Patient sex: M
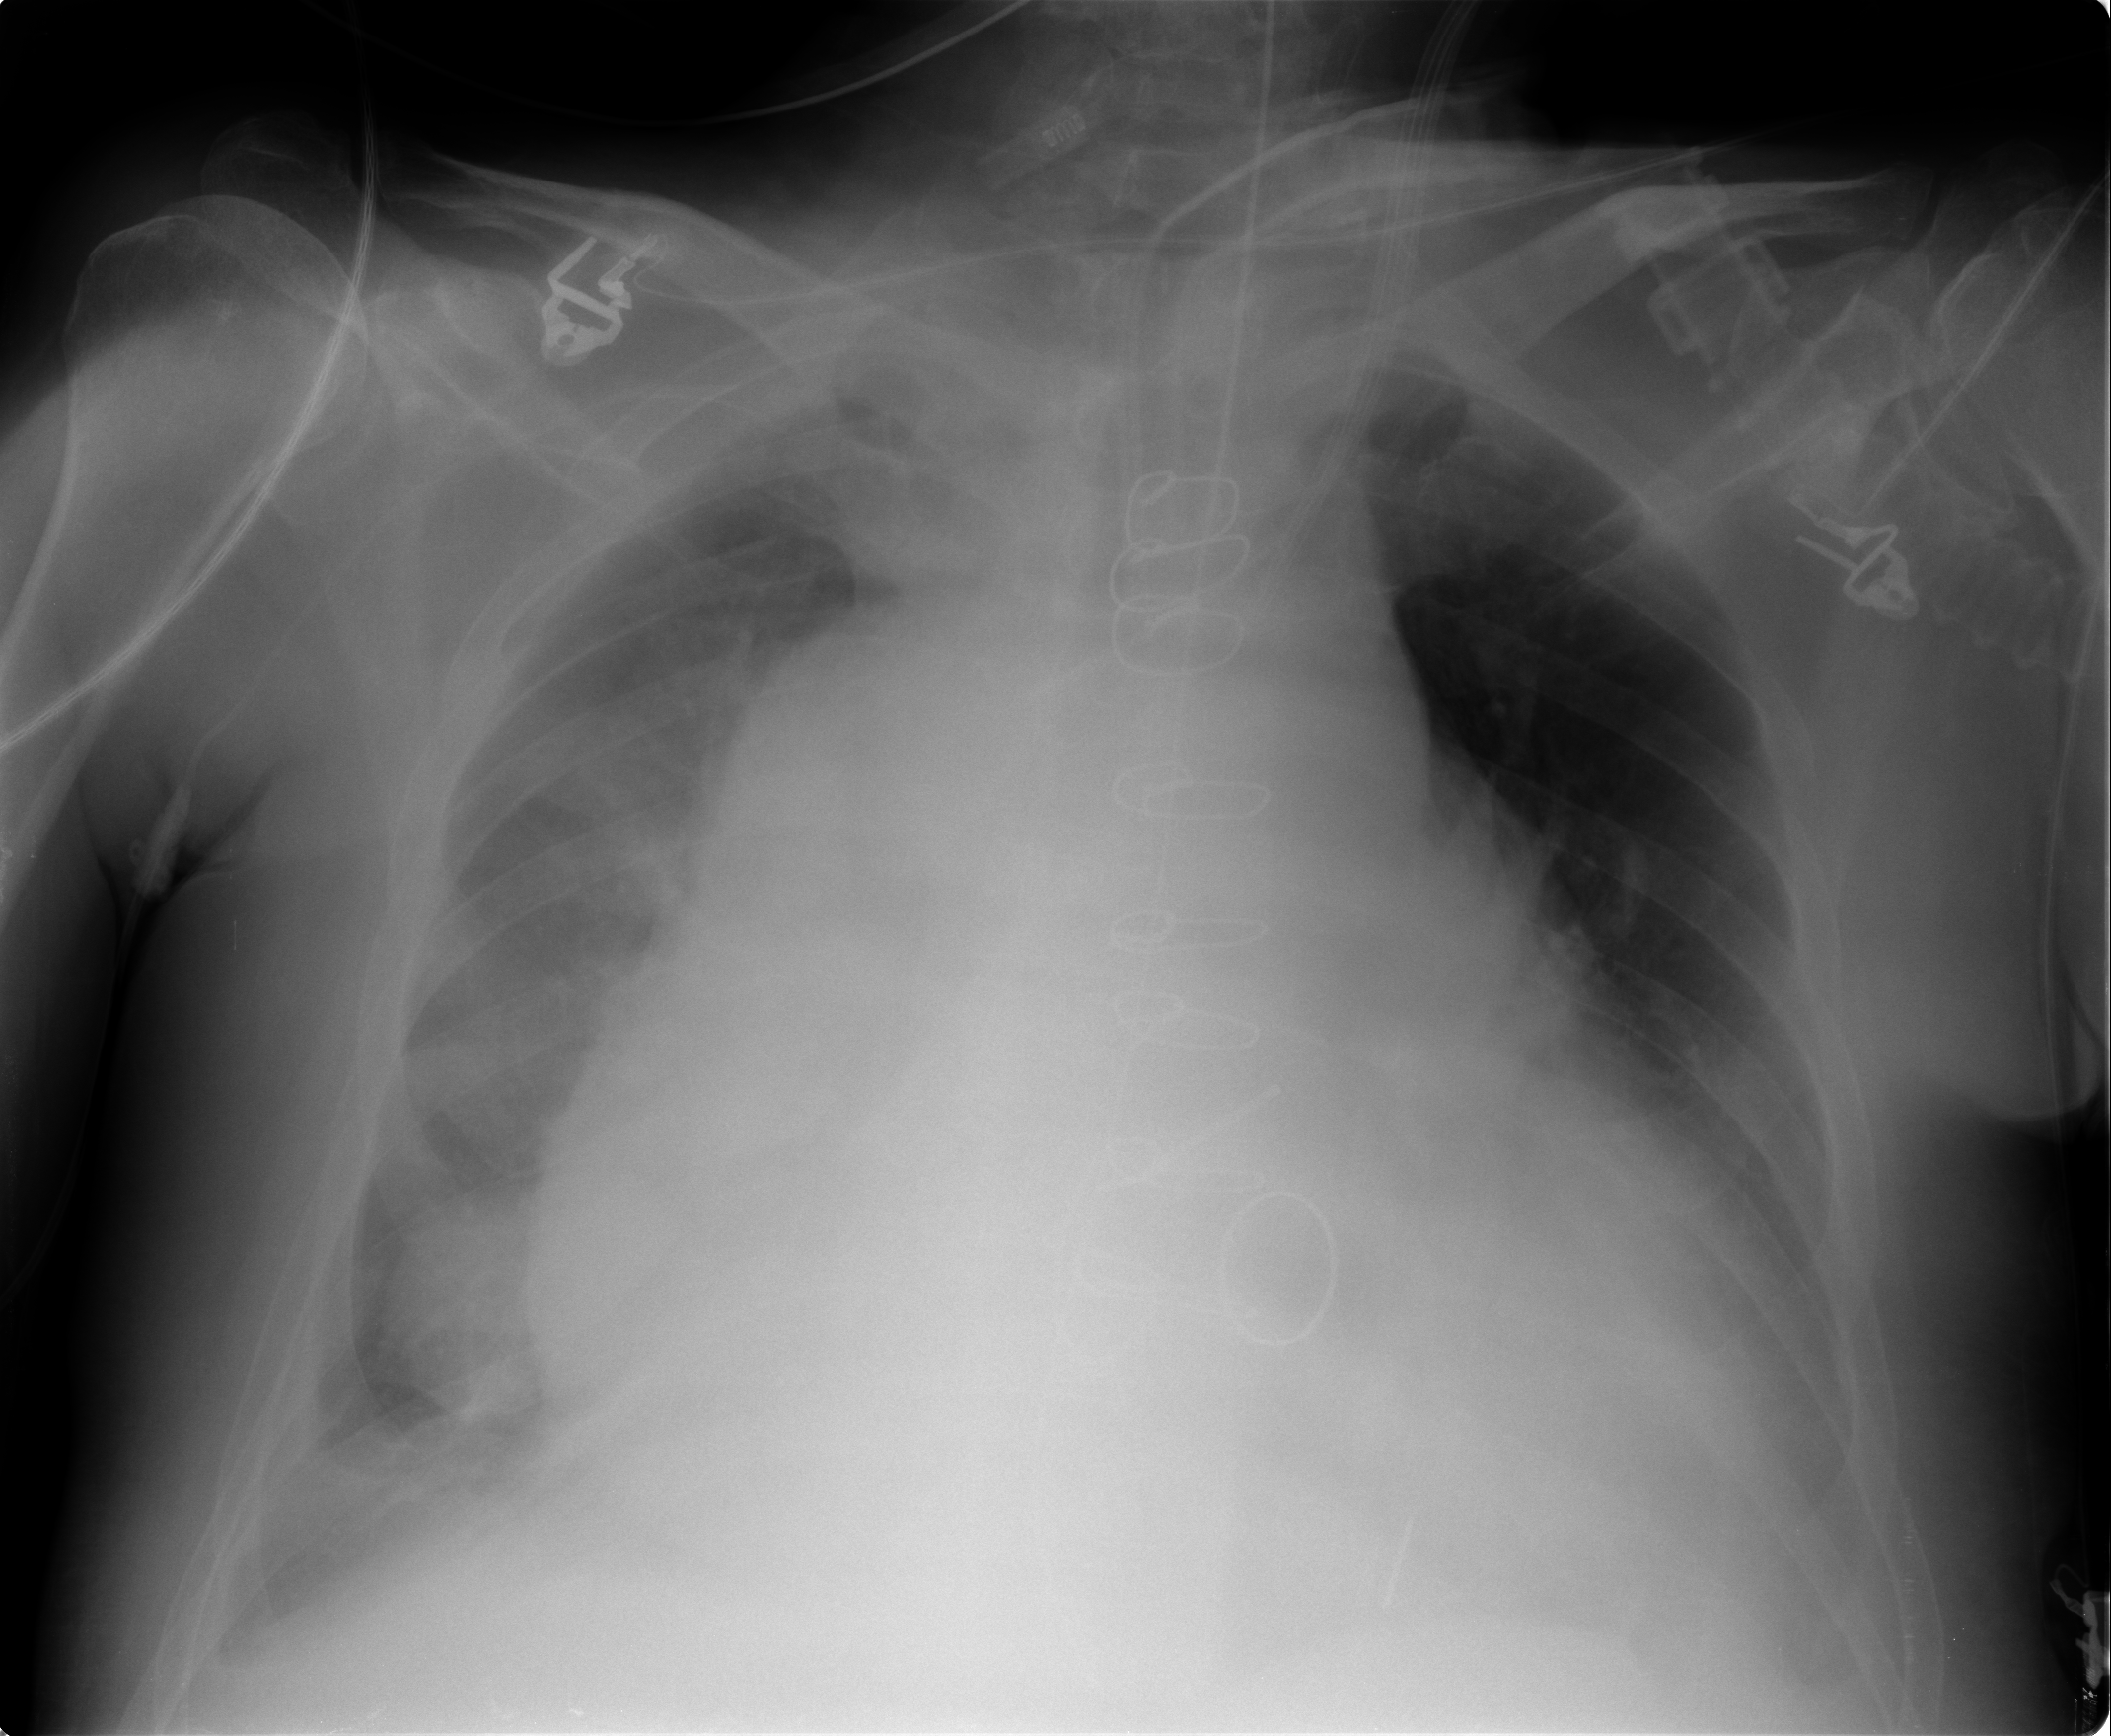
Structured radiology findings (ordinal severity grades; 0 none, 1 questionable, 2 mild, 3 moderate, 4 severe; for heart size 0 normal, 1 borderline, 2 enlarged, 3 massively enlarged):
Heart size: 3
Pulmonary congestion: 2
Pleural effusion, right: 2
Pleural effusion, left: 2
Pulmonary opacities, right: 3
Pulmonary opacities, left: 0
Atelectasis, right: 2
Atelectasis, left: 1